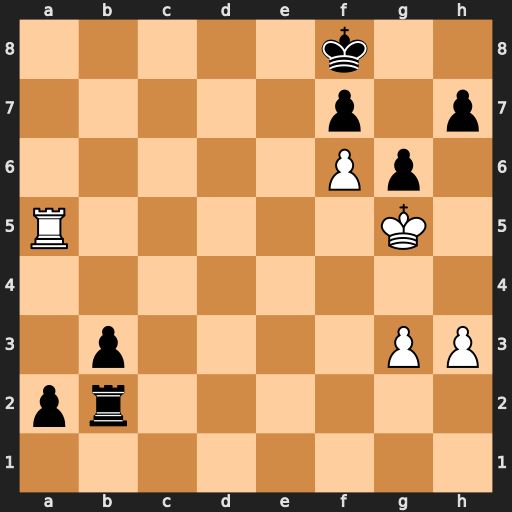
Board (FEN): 5k2/5p1p/5Pp1/R5K1/8/1p4PP/pr6/8
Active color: w
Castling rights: -
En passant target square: -
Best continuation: Ra8#